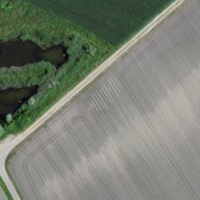
EUNIS habitat code: 52
Species observed at this site:
Ardea purpurea
Buteo buteo
Acrocephalus scirpaceus